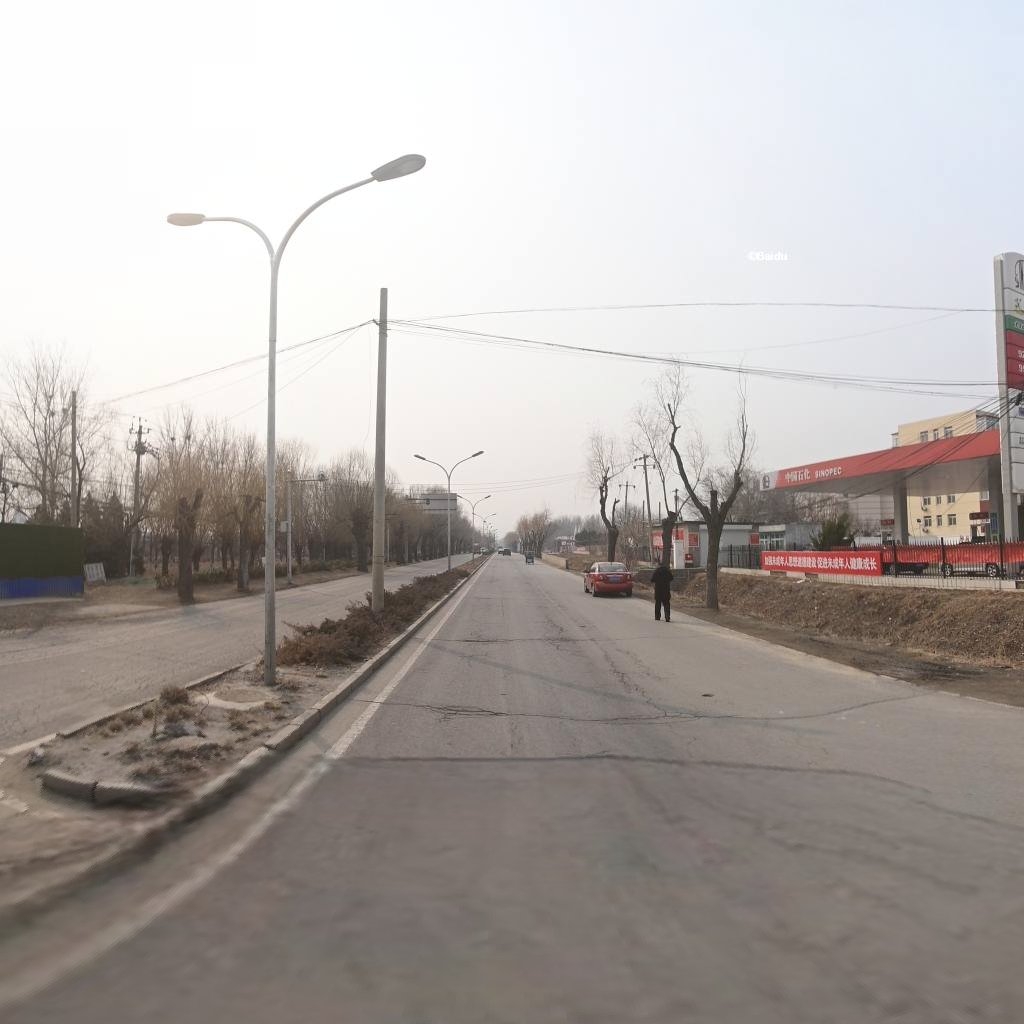
Region: Haidian
Road damage annotations: transverse crack, transverse crack, alligator crack, alligator crack